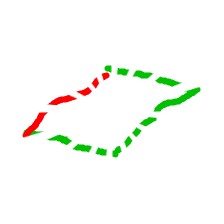
Shape: parallelogram